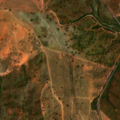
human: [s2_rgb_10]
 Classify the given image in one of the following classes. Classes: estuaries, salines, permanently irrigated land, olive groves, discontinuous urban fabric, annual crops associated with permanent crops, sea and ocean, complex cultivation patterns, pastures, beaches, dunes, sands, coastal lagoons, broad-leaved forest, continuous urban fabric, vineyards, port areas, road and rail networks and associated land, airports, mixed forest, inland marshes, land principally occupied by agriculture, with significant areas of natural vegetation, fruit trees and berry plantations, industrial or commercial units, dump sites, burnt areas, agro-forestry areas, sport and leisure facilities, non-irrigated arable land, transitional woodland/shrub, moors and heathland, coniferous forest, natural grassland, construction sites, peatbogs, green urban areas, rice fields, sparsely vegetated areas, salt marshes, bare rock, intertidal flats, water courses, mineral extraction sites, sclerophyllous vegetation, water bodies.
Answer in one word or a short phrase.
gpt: continuous urban fabric